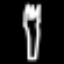
Label: fork